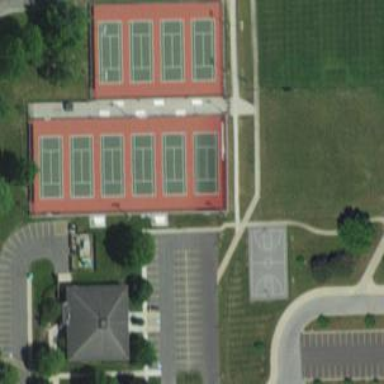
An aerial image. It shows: Paved tennis court on leisure land.